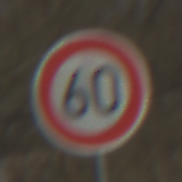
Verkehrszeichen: Geschwindigkeit60
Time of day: MorningAfternoon
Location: Outdoor (Suburban)
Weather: PartlyCloudy
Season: NotSpecified
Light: Natural